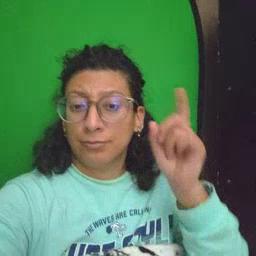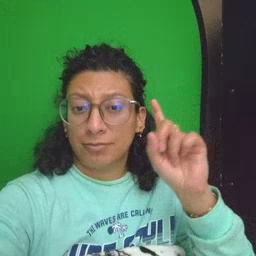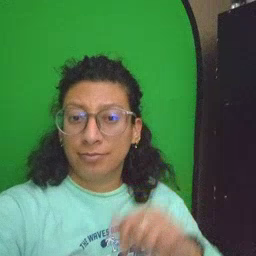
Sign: where